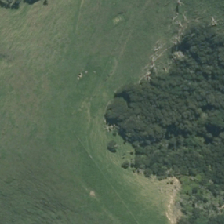
Land cover: indigenous_forest